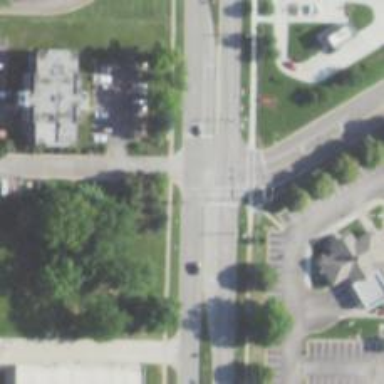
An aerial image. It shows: Pedestrian crossing with zebra markings on footway.